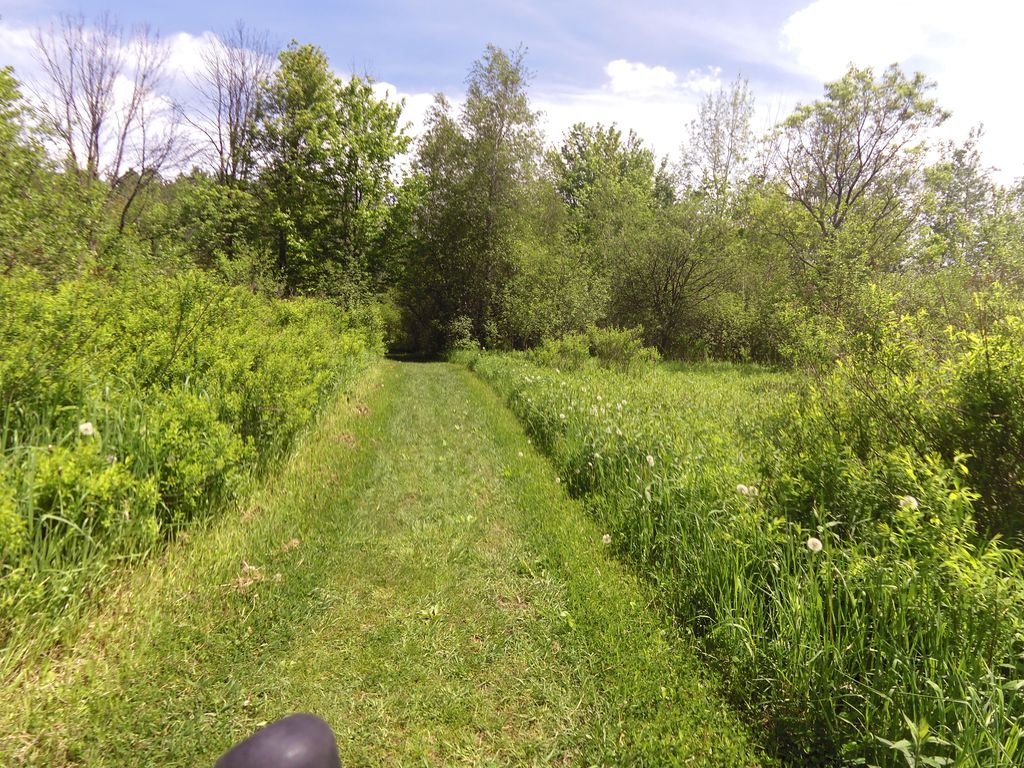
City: ottawa-gatineau